Question: I'm a bit confused by the proper frame sizing of a table view to fit within my screen.
Here's my setup of view controllers within view controllers:
- - - - - - - - - -
Now, my question is what the proper frame dimensions of the UITableview should be. Here's what I've got in the ViewController viewDidLoad method. I used subtracted 49.0 (the size of the tab bar) from 480.0. However, this leaves a black bar at the bottom. 20.0 appears to do it (coincidentally?) the size of the status bar, but I don't understand why that would be. Wouldn't the true pixel dimensions of the tableview be 480-49?
'''
// MessageTableViewController is my subclass of UITableViewController
MessagesTableViewController *vcMessagesTable = [[MessagesTableViewController alloc] init];
CGRect tableViewFrame = CGRectMake(0, 0, 320.0, 480.0 - 49.0);
[[vcMessagesTable view] setFrame:tableViewFrame];
self.tableViewController = vcMessagesTable;
[self addChildViewController:vcMessagesTable];
[[self view] addSubview:vcMessagesTable.view];
'''
Here's how it looks:

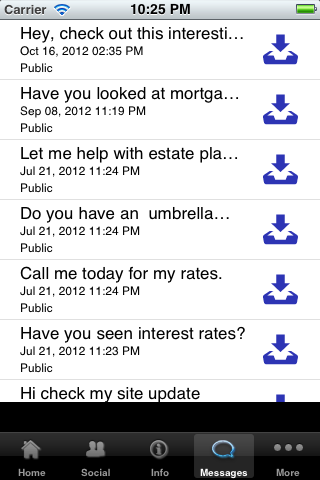
Answer: I've run into this problem also -- I think it would be best not to hard code the size but to refer to the size of one its ancestor controllers. In this case, the UINavigationController, that's the direct child of the tabBar controller should have the right frame to fill the whole screen minus the tabBar. So I would subtract (if you need to) from that frame height if you want space at the bottom, otherwise, just use that frame. I think that self.navigationController finds the nearest nav controller above your controller of interest.